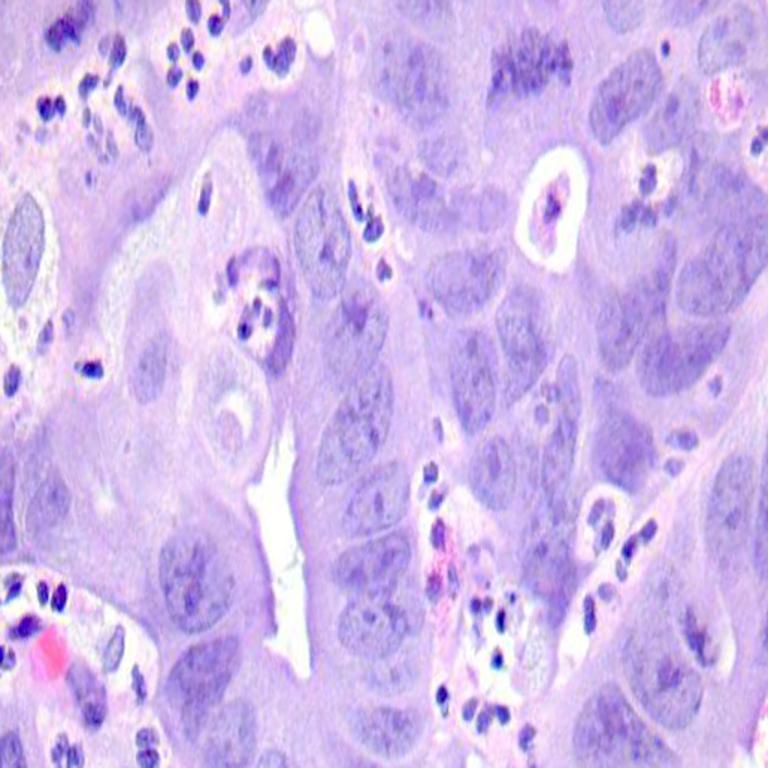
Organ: colon
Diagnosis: adenocarcinomas